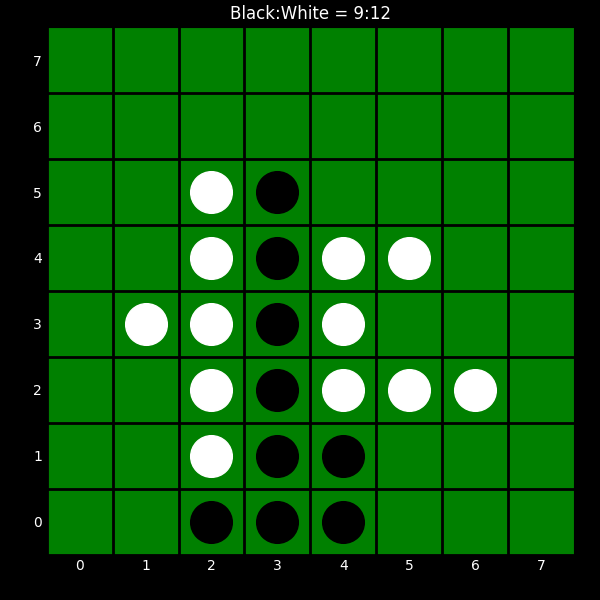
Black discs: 9
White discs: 12